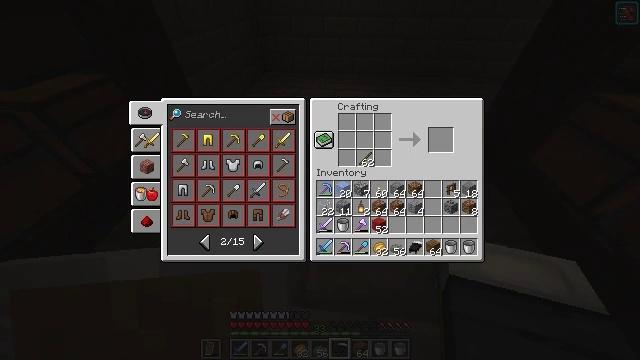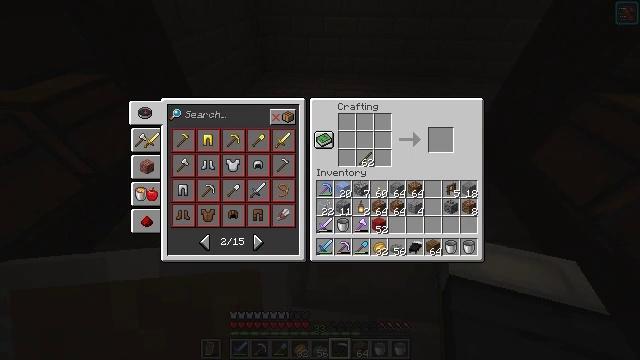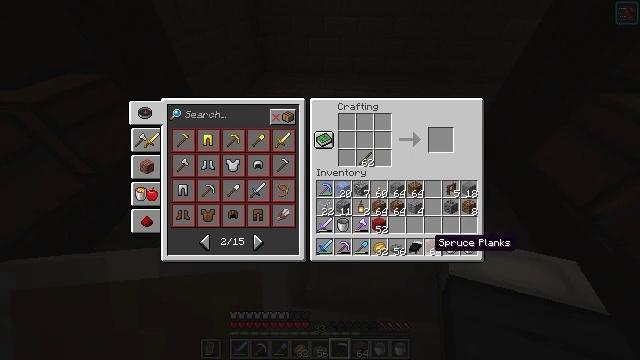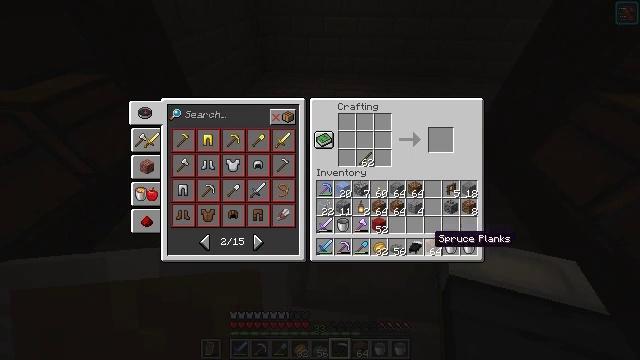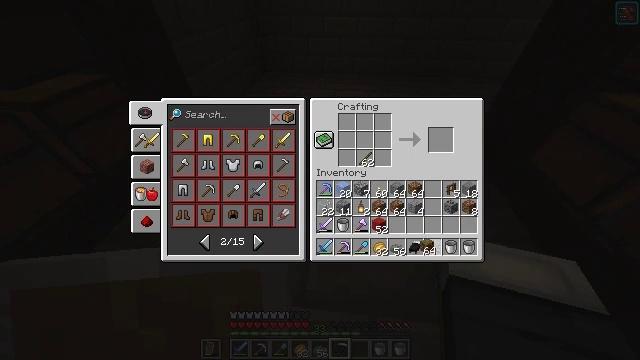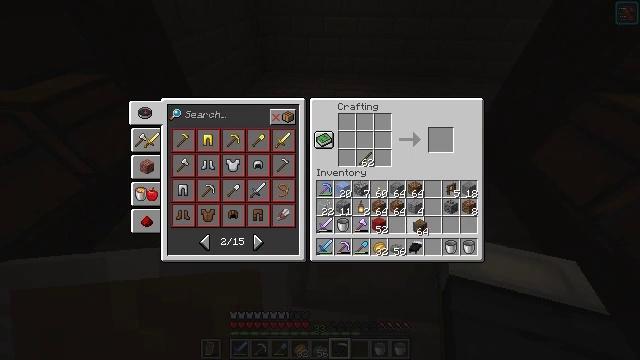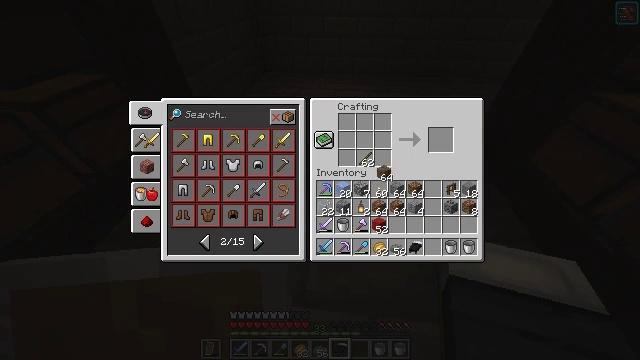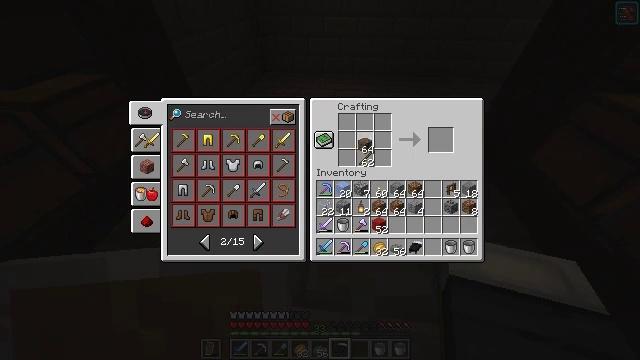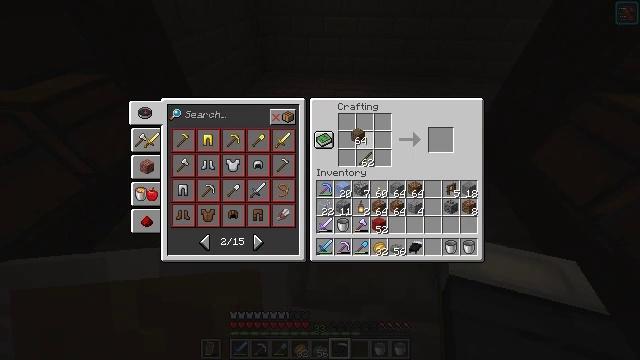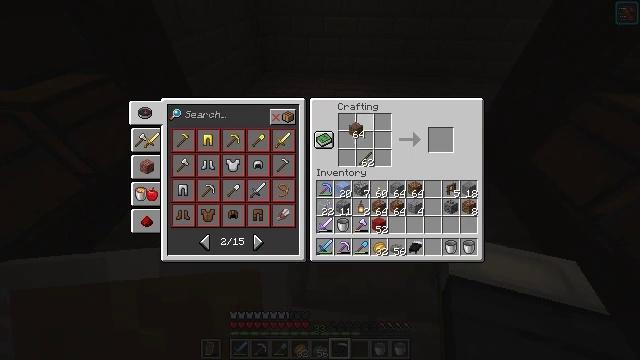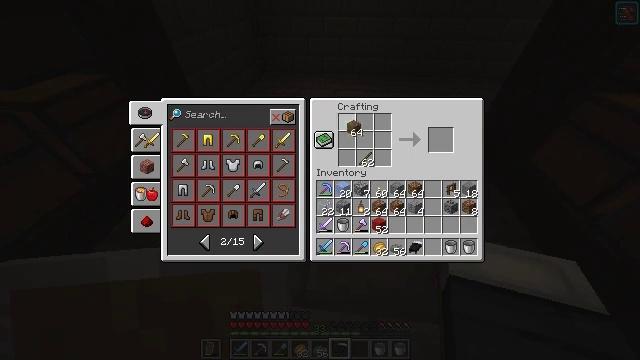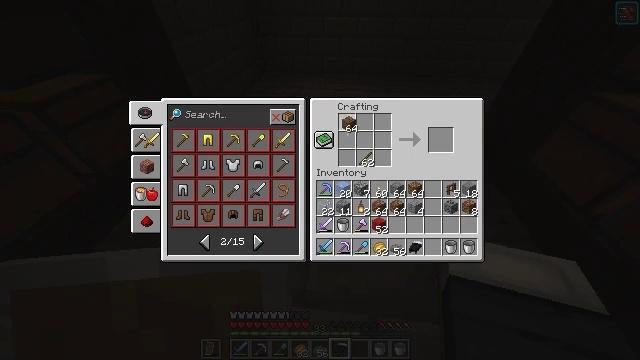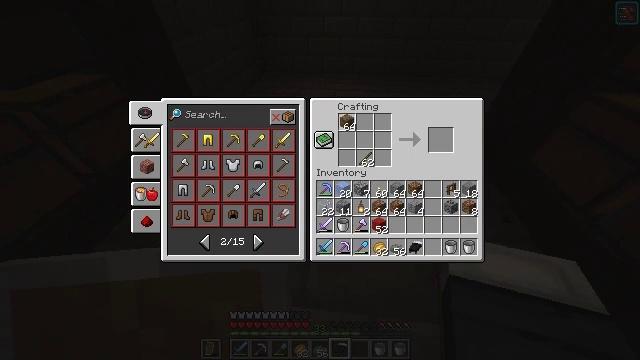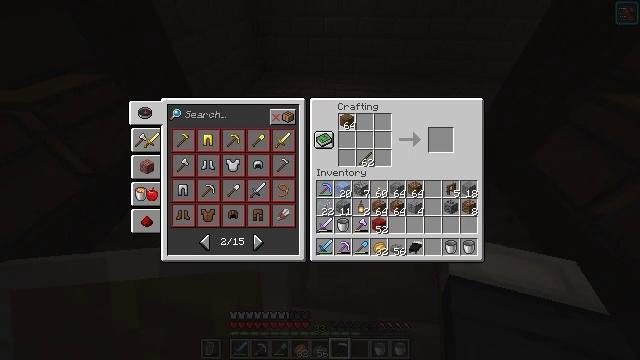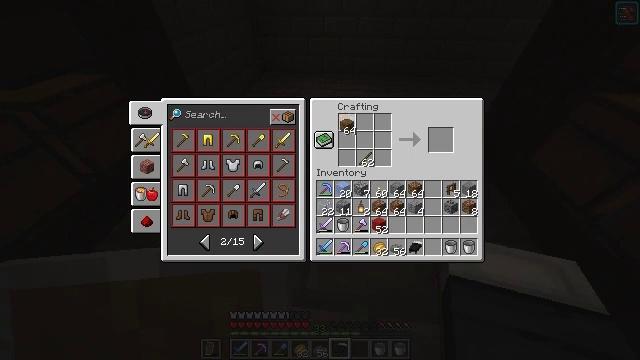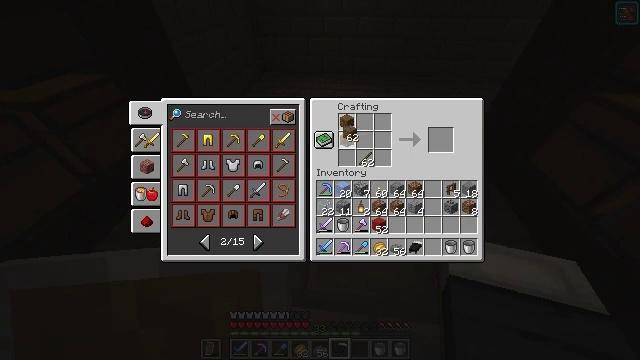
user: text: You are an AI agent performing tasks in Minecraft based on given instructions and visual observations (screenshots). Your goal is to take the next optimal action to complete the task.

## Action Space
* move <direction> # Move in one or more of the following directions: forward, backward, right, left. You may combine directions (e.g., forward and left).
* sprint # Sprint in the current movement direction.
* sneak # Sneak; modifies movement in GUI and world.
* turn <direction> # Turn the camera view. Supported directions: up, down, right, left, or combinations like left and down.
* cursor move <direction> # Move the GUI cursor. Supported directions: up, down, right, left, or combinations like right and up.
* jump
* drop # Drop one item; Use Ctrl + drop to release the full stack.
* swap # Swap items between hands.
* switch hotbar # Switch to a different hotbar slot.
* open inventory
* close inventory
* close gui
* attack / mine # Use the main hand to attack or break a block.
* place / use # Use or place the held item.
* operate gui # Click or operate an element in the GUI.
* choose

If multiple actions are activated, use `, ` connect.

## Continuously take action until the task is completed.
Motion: motion action
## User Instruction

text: Use wooden planks to craft a spruce sign.
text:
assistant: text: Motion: no_op
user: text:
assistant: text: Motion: cursor move up
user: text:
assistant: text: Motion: no_op
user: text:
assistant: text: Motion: operate gui
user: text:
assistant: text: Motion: cursor move left and up, operate gui
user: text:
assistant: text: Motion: cursor move left and up
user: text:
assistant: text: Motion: cursor move left and up
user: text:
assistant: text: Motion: cursor move left and up
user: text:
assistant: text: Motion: no_op
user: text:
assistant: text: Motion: no_op
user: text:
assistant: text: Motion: no_op
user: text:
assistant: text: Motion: no_op
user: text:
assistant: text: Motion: choose
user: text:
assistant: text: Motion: choose
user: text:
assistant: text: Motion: cursor move down, choose
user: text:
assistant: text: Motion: choose
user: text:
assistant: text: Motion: choose
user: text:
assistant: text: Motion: choose
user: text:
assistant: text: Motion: cursor move up, choose
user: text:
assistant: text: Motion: cursor move right, choose
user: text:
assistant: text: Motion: choose
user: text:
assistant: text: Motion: choose
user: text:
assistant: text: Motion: choose
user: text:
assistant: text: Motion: choose
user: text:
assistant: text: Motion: choose
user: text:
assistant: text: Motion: cursor move left, choose
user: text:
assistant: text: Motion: choose
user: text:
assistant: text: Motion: choose
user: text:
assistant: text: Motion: choose
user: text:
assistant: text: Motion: no_op